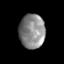
Tissue: prostate
Cell type: T cells
Senescence score: 0.3607
Nuclear area (px): 861
Mean DAPI intensity: 136.866